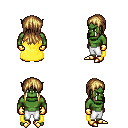
a pixel art fantasy rpg character, male body template, orc, green skin, yellow cape, white pants, blonde unkempt hairstyle, gold gloves, gold boots, four views (front, back, left, right), 2x2 character sprite sheet, small pixel art, hard edges, no anti-aliasing